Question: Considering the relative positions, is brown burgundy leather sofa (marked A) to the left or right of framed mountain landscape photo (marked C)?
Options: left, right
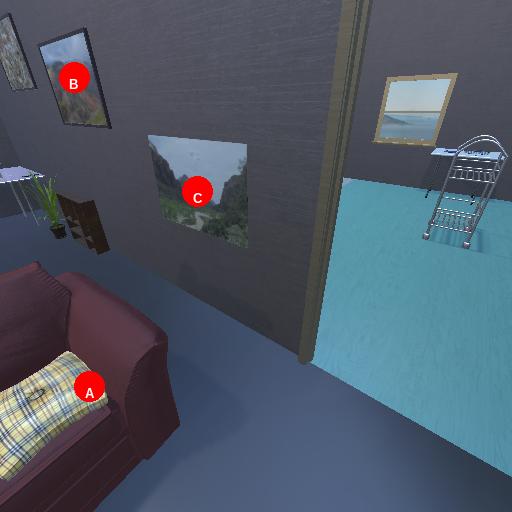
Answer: left